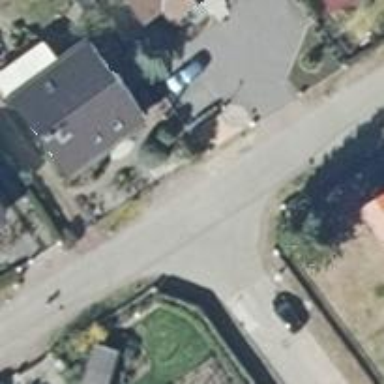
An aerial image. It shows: Residential road.